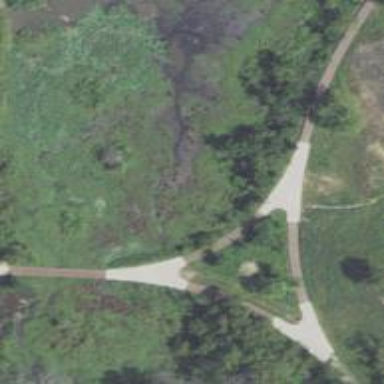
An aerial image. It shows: Bridge over cycleway.